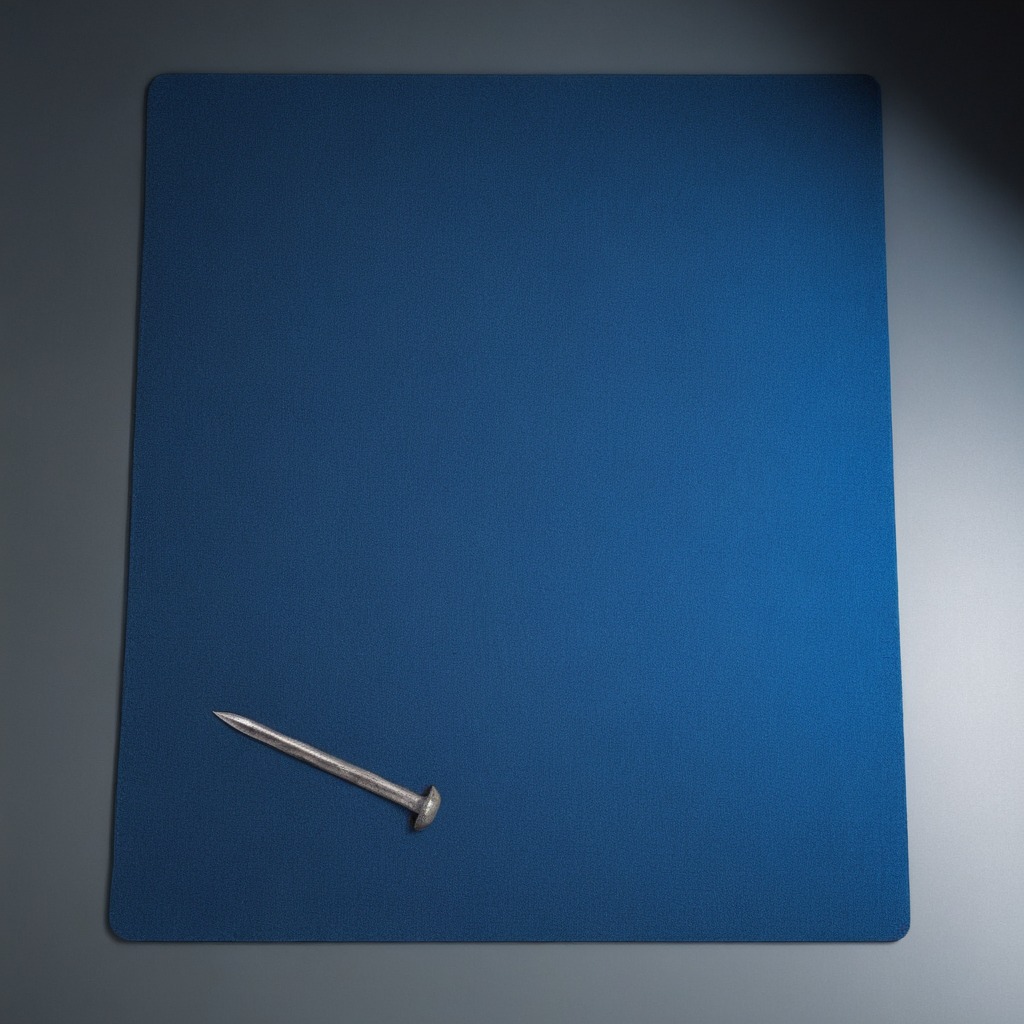
A nail is lying on the clean granite tabletop.